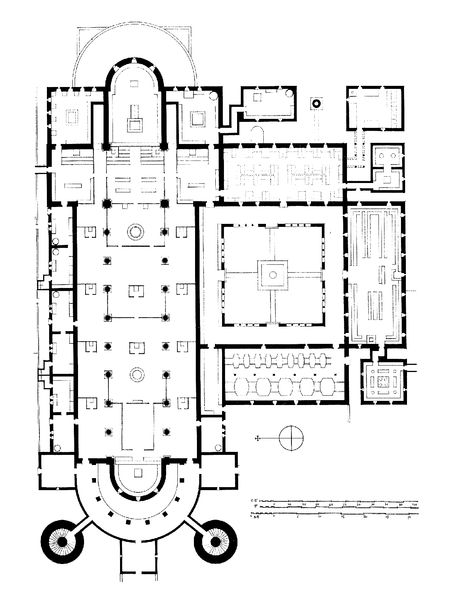
Titel: Stiftskirche St. Gallen
Standort: St. Gallen, Benediktinerkloster (EU - CH)
Schlagwörter: fenster, schwarz, skizze, säulen, weiss, zeichnung, zimmer, anlage, gebäude, haus, wand, architektur, innenraum, häuser, norden, kirche, kreis, rund, turm, garten, schiff, bogen, süden, türen, formen, saal, punkte, wände, kloster, rechteck, türme, kreise, räume, portal, schloß, mittelalter, apsis, romanik, chor, richtung, plan, westen, pfeil, quadrat, osten, geschoss, basilika, grundriss, kreuzgang, maßstab, bauzeichnung, bauplan, kriche, kapellen, plätze, absiden, dormitorium, st.gallen